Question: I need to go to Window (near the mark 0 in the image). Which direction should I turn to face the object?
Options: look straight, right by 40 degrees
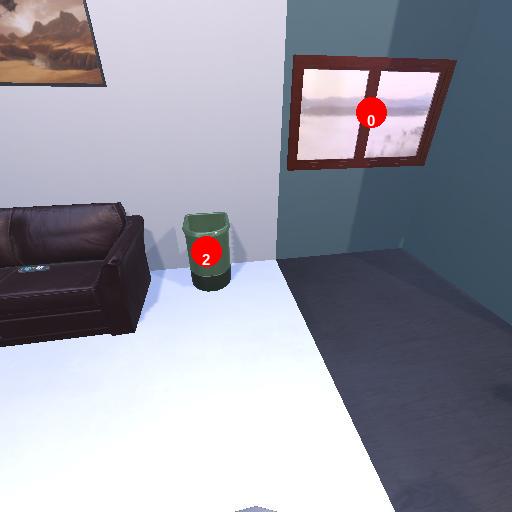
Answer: look straight